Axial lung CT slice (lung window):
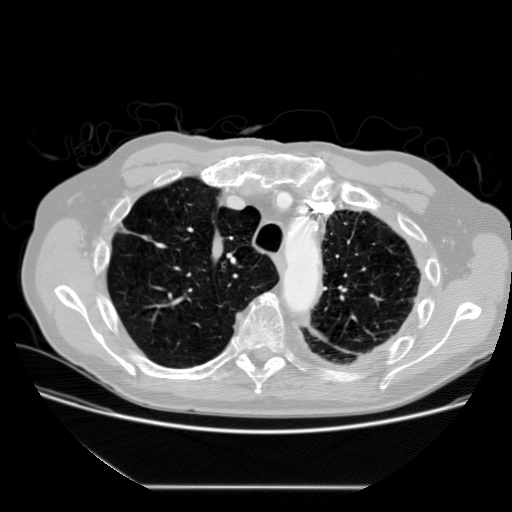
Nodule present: no